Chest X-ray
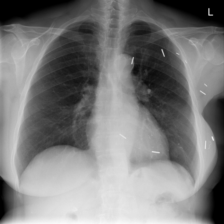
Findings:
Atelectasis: negative
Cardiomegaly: negative
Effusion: negative
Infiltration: positive
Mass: negative
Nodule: negative
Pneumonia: negative
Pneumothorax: negative
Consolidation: negative
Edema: negative
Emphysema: negative
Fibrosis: negative
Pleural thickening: negative
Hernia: negative